Interaction volume radius: 5 \u00c5
Interaction volume height: 10 \u00c5
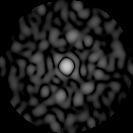
Disorder parameter: 0.8981